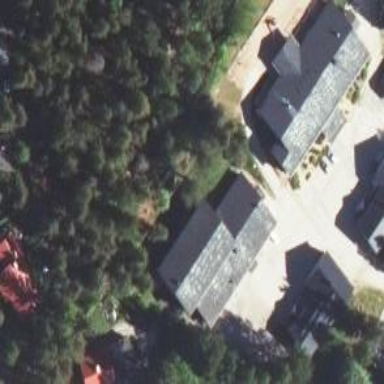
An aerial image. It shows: School building.